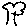
Label: tree